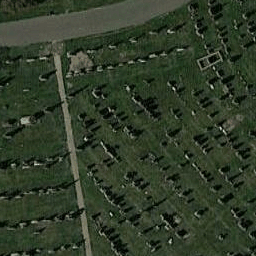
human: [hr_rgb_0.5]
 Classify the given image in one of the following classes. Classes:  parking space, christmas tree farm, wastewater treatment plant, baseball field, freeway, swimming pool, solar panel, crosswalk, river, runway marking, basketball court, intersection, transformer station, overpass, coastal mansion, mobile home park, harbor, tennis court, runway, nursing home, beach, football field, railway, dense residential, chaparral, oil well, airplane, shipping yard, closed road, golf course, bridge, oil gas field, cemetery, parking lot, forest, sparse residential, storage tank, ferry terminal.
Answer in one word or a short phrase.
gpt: cemetery